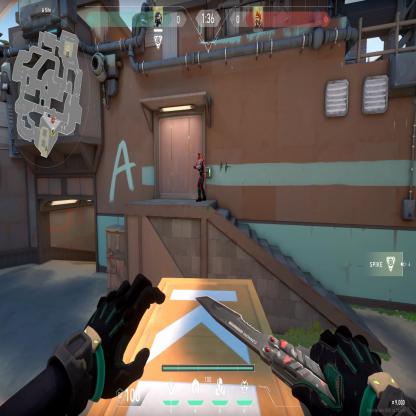
Label: enemy